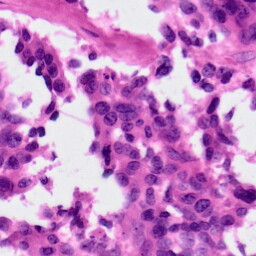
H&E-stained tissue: Ovarian